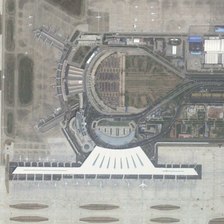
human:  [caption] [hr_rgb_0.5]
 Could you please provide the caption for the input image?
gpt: many planes are near a large building in an airport .

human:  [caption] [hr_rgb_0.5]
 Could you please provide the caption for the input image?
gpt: many planes are near a large building in an airport .

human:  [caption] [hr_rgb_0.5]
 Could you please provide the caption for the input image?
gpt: many planes are near a large building in an airport .

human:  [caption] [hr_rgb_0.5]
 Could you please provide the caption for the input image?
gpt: many planes are near a large building in an airport .

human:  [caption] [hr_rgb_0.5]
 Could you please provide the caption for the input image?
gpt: many planes are near a large building in an airport .